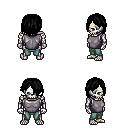
a pixel art fantasy rpg character, male body template, skeleton, steel chest armor, teal pants, black bangs hairstyle, four views (front, back, left, right), 2x2 character sprite sheet, small pixel art, hard edges, no anti-aliasing